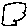
Label: square